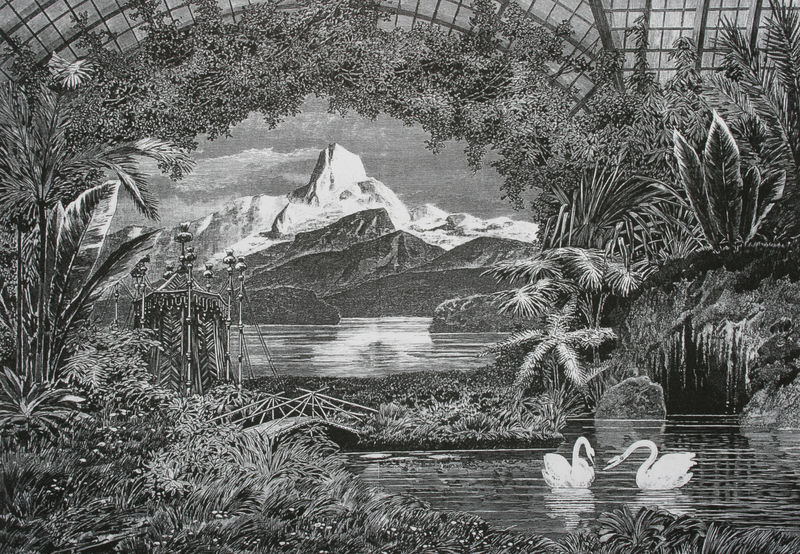
Titel: Der Wintergarten Ludwigs II. über dem Festsaalbau der Münchner Residenz
Künstler: Ferdinand Knab
Standort: (Seriendruck)
Schlagwörter: berg, blätter, himmel, wasser, weiß, wolken, fluss, landschaft, see, teich, glas, schwarz, zeichnung, ausblick, dach, gras, haus, schnee, gräser, natur, brücke, hütte, pflanzen, höhle, garten, schnabel, schwan, ansicht, bogen, italien, berge, gebirge, gipfel, grafik, vegetation, idylle, kuppel, farn, palme, palmwedel, druck, schweiz, stich, schwarzweiß, flora, österreich, grotte, gewächshaus, palmen, tempel, glasdach, orangerie, schwäne, wintergarten, zelt, glashaus, prospekt, pergola, nach, bananenstaude, brückchen